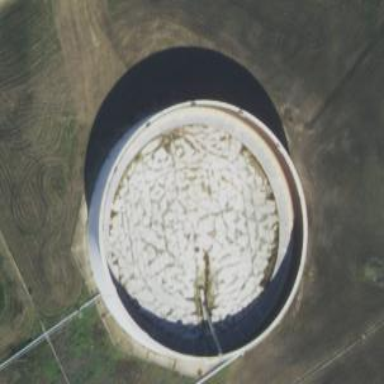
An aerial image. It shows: Storage tank which is man-made.